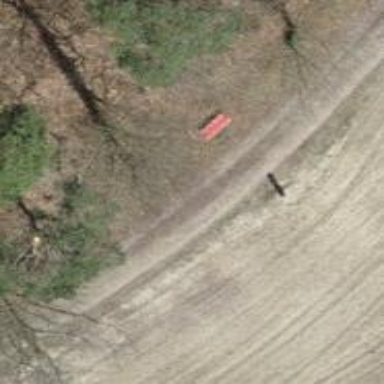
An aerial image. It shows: Bench for seating.